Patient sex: F
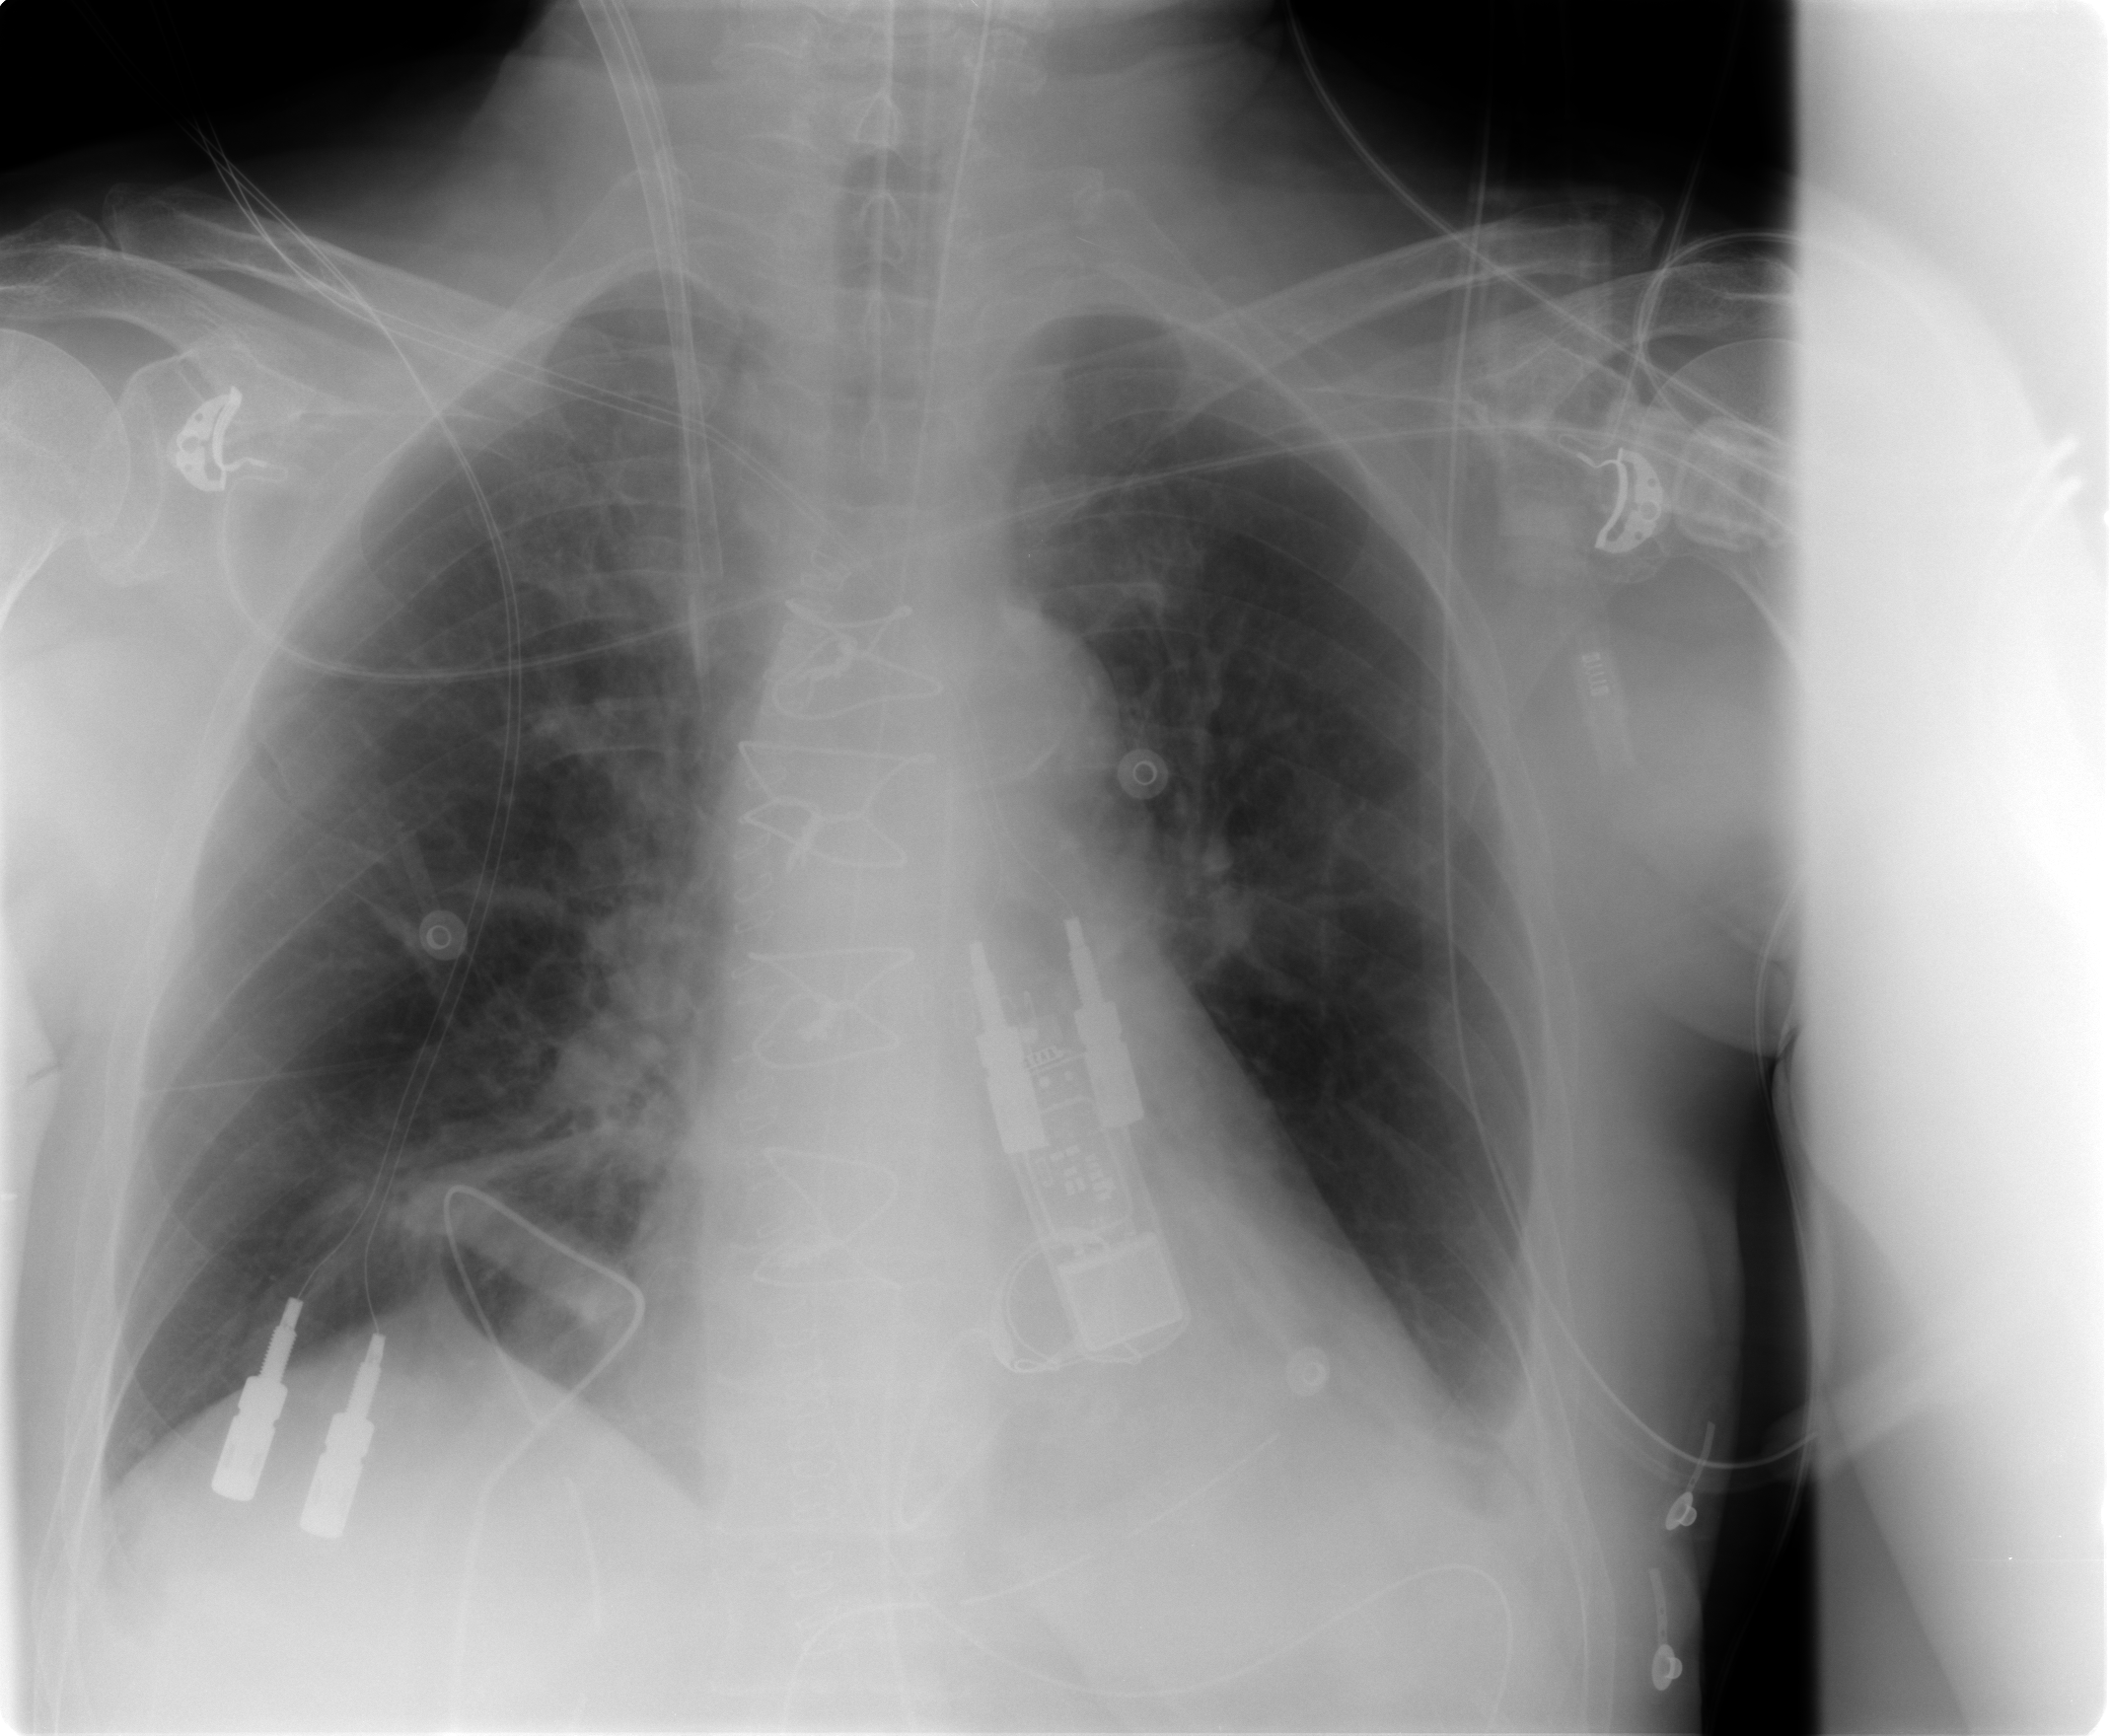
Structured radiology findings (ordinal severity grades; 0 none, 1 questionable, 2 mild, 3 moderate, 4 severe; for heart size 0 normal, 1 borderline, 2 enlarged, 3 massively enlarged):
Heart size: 0
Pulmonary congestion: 2
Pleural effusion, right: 0
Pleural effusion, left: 2
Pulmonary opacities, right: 0
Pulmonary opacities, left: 0
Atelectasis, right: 2
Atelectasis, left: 2